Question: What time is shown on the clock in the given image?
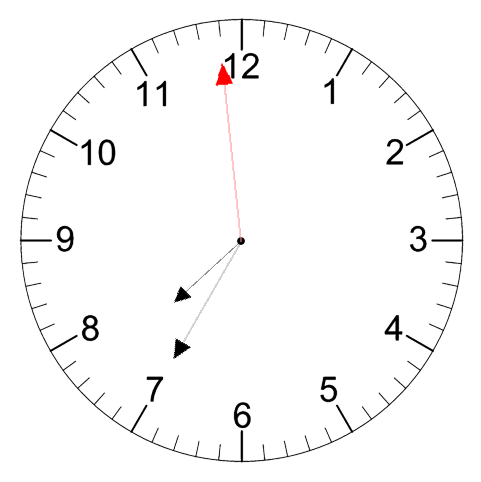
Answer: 07:34:59